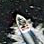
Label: civil